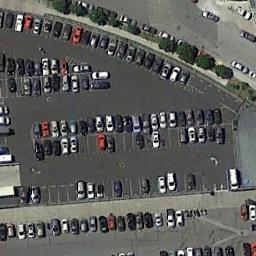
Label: parking_lot